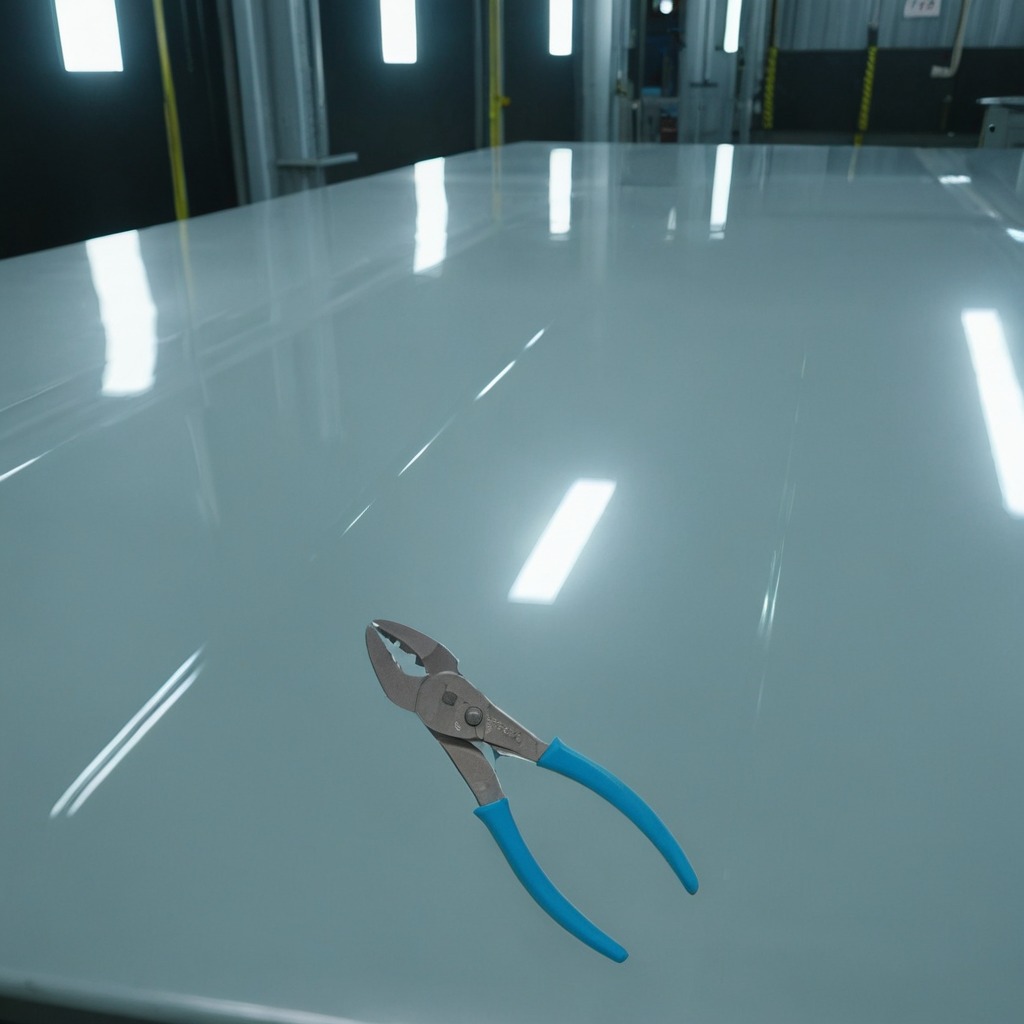
A plier is lying on a high-gloss table in a ship maintenance bay industrial lighting.